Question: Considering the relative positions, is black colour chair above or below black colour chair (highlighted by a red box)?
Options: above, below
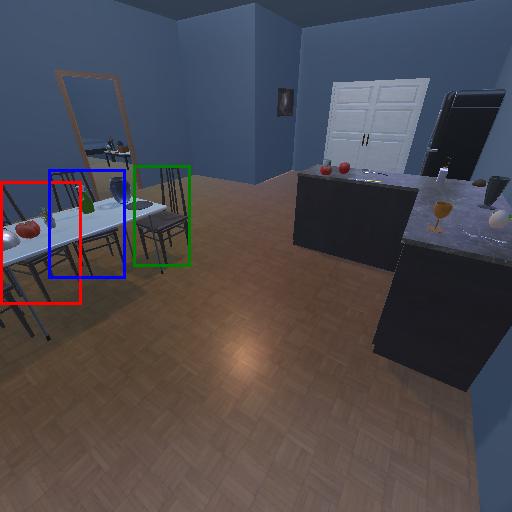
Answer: above